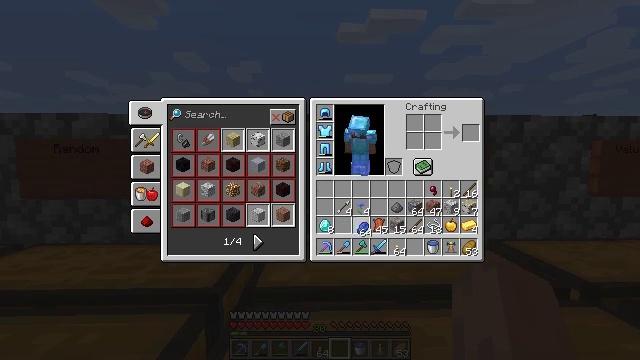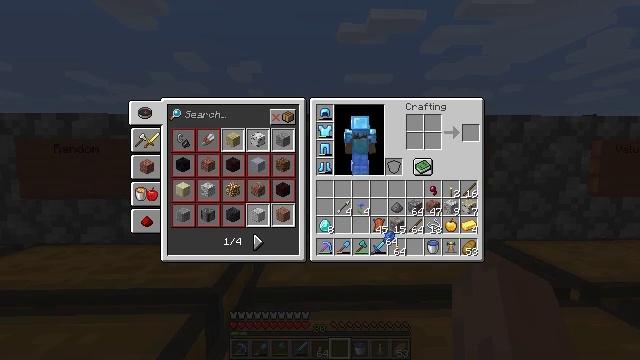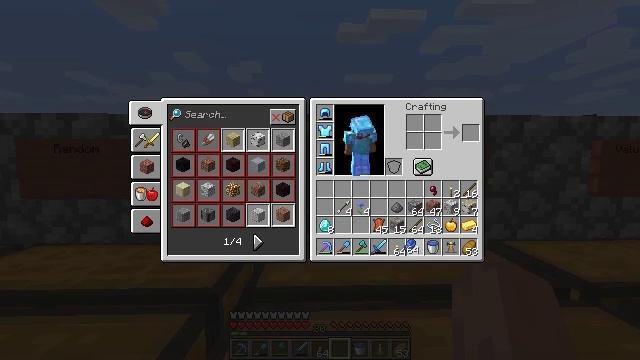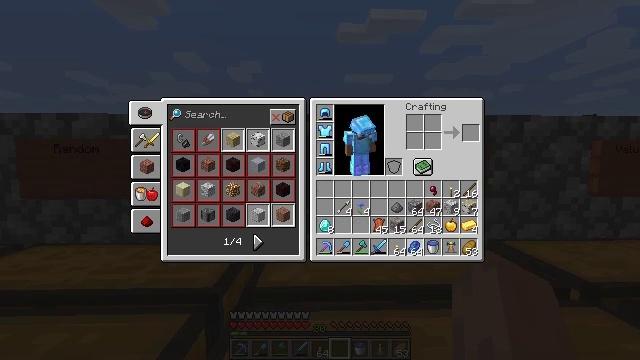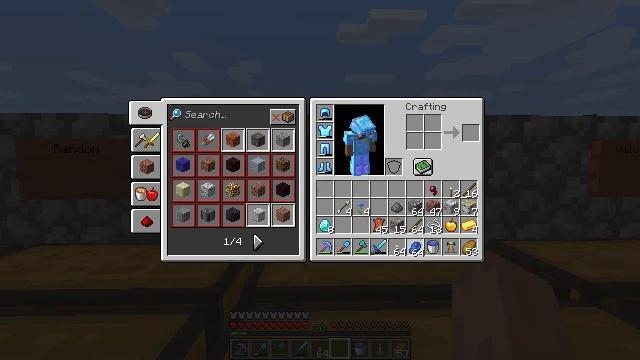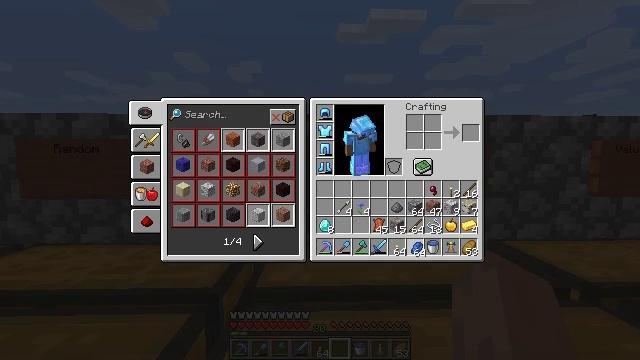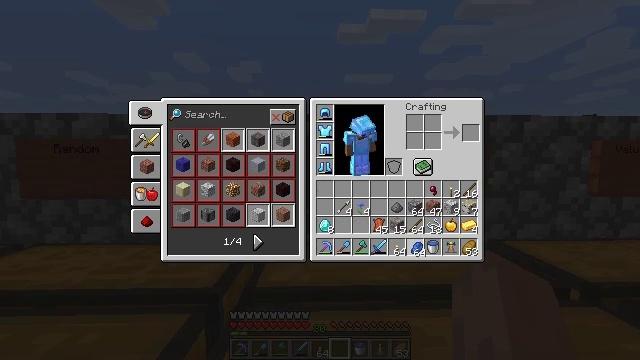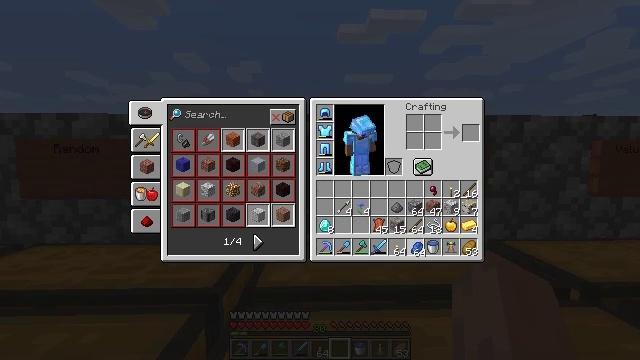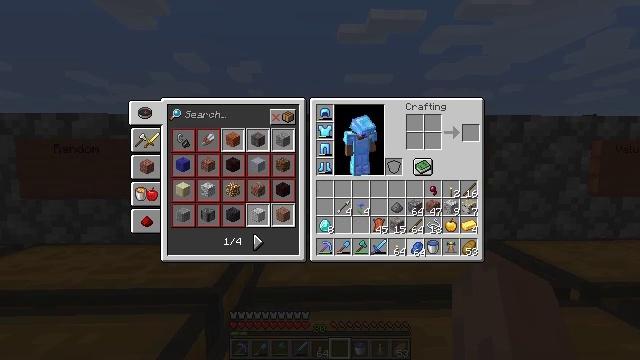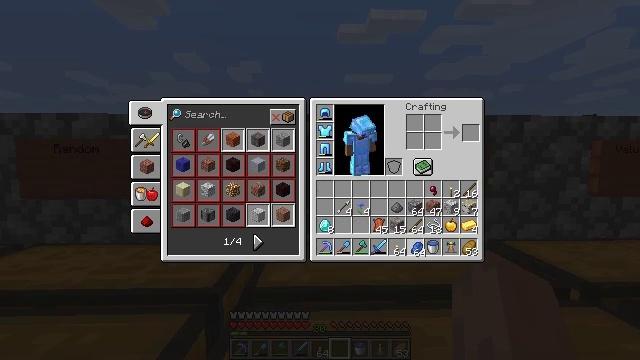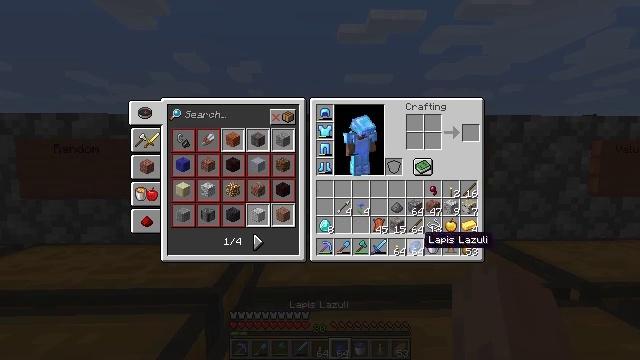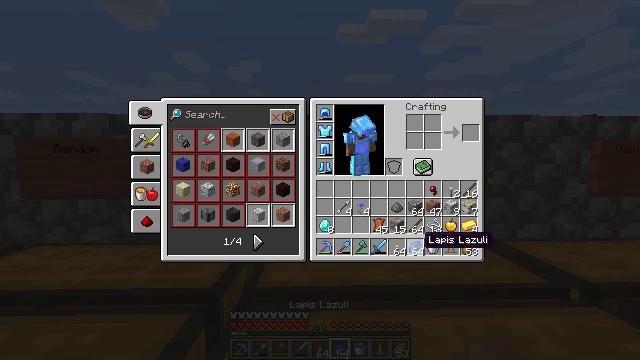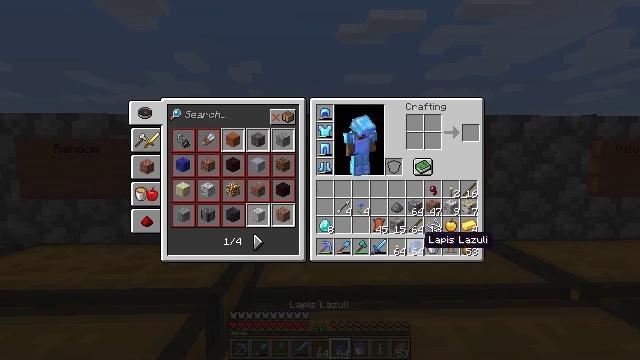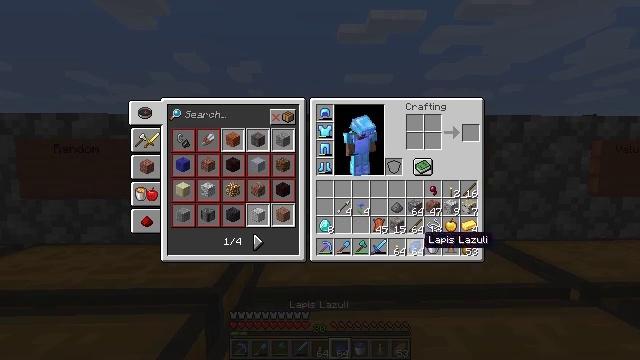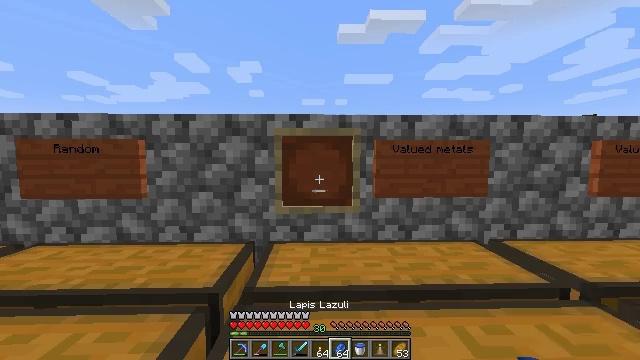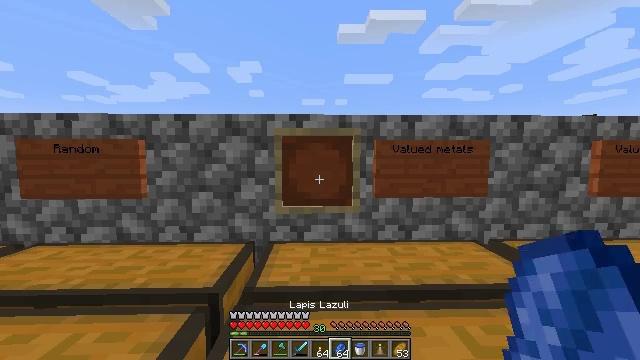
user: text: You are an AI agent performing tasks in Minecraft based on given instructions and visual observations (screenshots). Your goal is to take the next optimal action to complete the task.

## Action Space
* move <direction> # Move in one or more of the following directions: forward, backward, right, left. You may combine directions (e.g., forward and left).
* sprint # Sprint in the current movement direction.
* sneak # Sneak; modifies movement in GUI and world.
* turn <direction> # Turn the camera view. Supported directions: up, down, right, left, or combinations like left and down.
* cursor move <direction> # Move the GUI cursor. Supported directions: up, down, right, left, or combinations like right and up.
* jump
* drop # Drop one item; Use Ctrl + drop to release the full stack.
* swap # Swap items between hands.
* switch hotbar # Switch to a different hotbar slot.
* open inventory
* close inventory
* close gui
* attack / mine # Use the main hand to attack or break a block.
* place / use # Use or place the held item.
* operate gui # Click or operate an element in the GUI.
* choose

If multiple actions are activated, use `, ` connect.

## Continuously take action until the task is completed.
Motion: motion action
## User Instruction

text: Open the crafting table to craft a diamond hoe.
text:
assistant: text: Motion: cursor move right and down
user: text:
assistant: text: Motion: cursor move right and down
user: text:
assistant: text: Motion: no_op
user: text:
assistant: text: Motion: no_op
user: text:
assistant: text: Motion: no_op
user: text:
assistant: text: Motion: no_op
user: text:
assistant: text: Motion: operate gui
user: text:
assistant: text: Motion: operate gui
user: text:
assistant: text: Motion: operate gui
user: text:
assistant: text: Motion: no_op
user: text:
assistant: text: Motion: no_op
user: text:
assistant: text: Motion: no_op
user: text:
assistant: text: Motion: no_op
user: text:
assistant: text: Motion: no_op
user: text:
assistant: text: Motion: no_op
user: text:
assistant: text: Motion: no_op
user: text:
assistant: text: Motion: no_op
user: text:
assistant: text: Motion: no_op
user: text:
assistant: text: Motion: turn up
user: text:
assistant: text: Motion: no_op
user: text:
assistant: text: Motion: no_op
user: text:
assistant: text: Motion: no_op
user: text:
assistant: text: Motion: no_op
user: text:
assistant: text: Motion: use / place
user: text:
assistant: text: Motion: use / place
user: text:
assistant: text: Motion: use / place
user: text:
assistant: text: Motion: use / place
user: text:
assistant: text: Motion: no_op
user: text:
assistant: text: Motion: no_op
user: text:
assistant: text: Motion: no_op